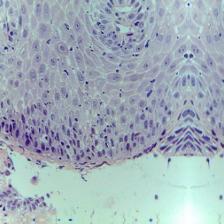
Diagnosis: Normal